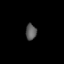
Tissue: lung
Cell type: T cells
Senescence score: 0.5443
Nuclear area (px): 169
Mean DAPI intensity: 92.805